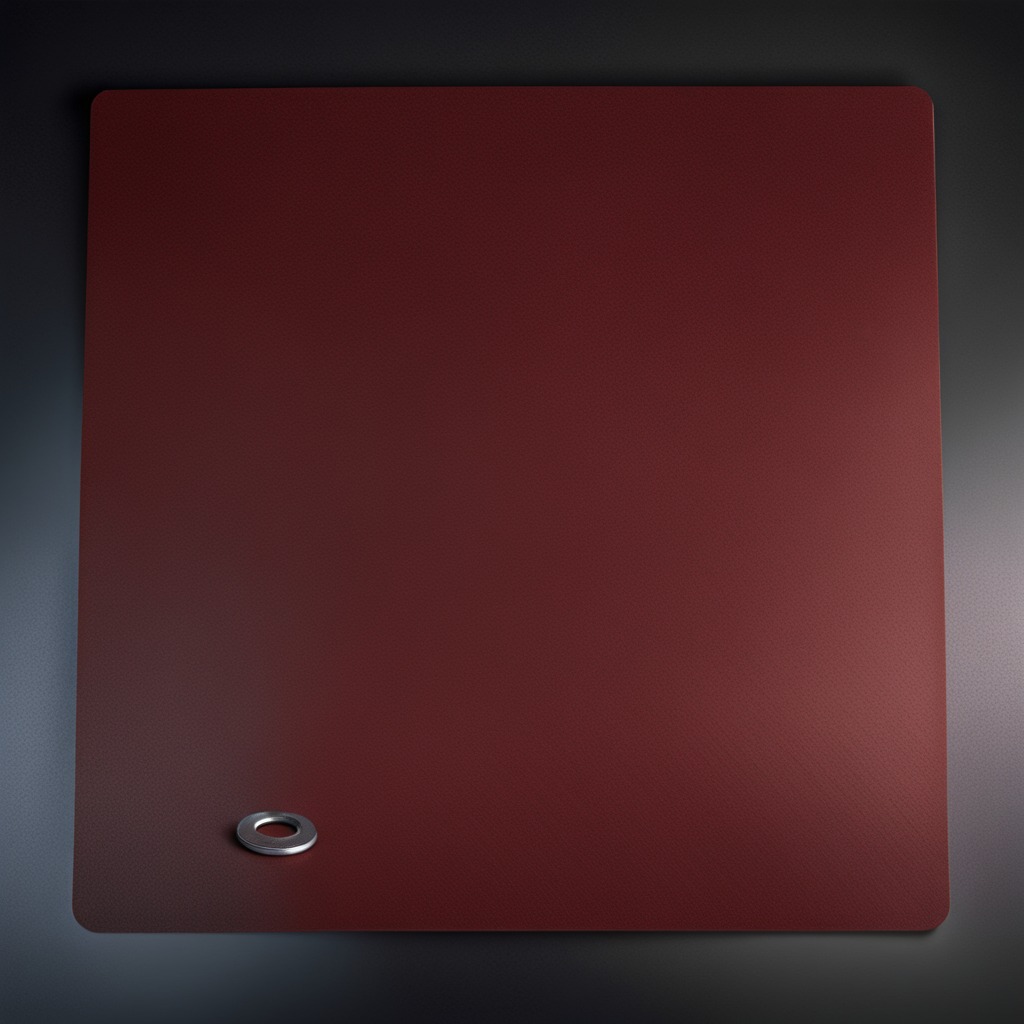
A flat metal washer is lying on the clean granite tabletop covered with a red rubber mat inside a workshop at night dim ambient light soft shadows worn but beneath the mat